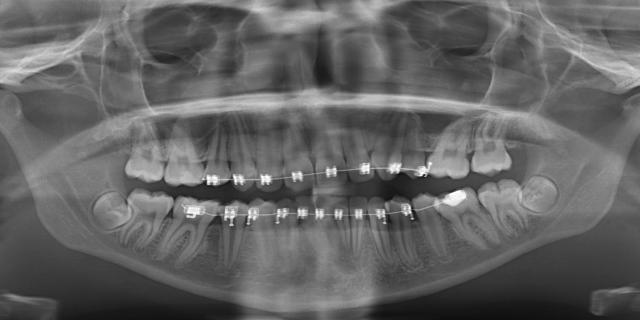
adult